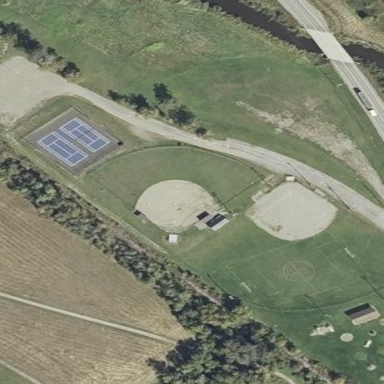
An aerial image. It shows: Baseball pitch for leisure land activities.